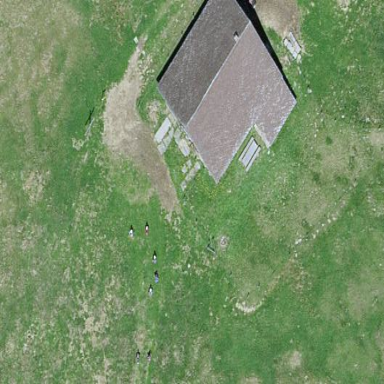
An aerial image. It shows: Farm auxiliary building.